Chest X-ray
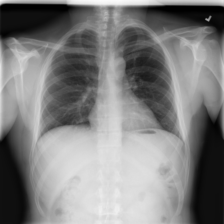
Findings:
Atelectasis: negative
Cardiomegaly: negative
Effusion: negative
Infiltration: positive
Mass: negative
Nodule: negative
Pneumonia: negative
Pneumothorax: negative
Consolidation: negative
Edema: negative
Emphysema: negative
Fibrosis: negative
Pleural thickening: negative
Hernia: negative